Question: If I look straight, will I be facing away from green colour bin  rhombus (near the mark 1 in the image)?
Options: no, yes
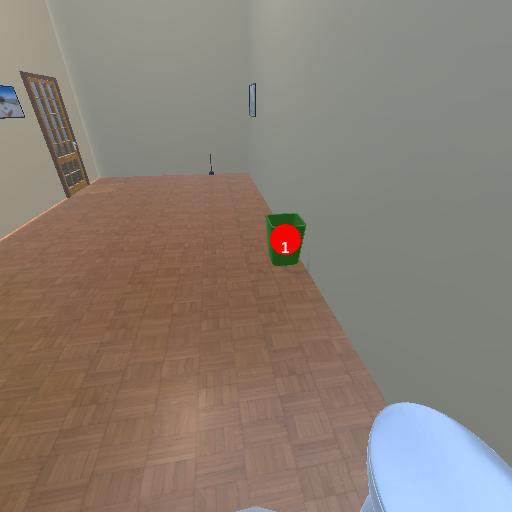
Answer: no